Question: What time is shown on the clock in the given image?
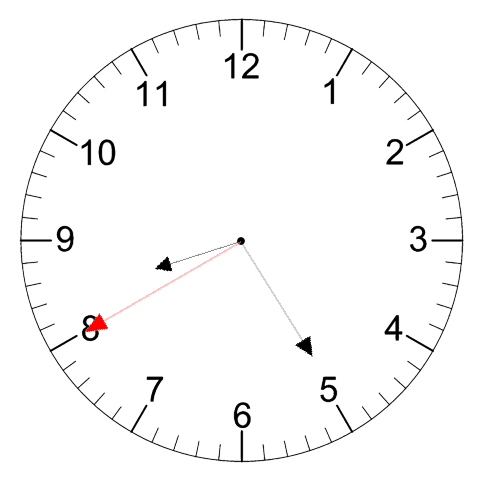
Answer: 08:24:40